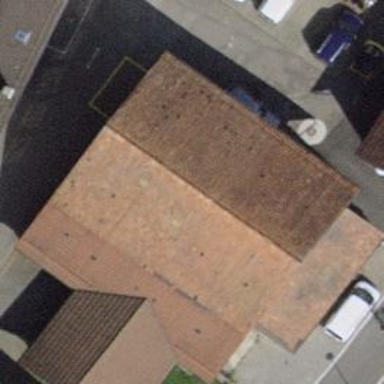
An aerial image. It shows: Industrial building with gabled roof.